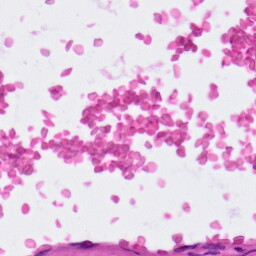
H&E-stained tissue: Lung